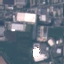
Land use / land cover: Industrial